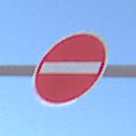
Verkehrszeichen: VerbotDerEinfahrt
Umgebung: Outdoor, Nature
Tageszeit: MorningAfternoon
Wetter: Clear
Licht: Natural
Jahreszeit: NotSpecified
Kontrast: HighContrast